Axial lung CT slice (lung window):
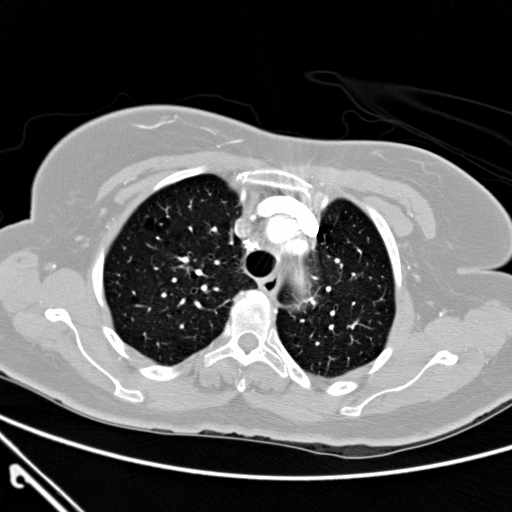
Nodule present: no